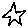
Label: star